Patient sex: M
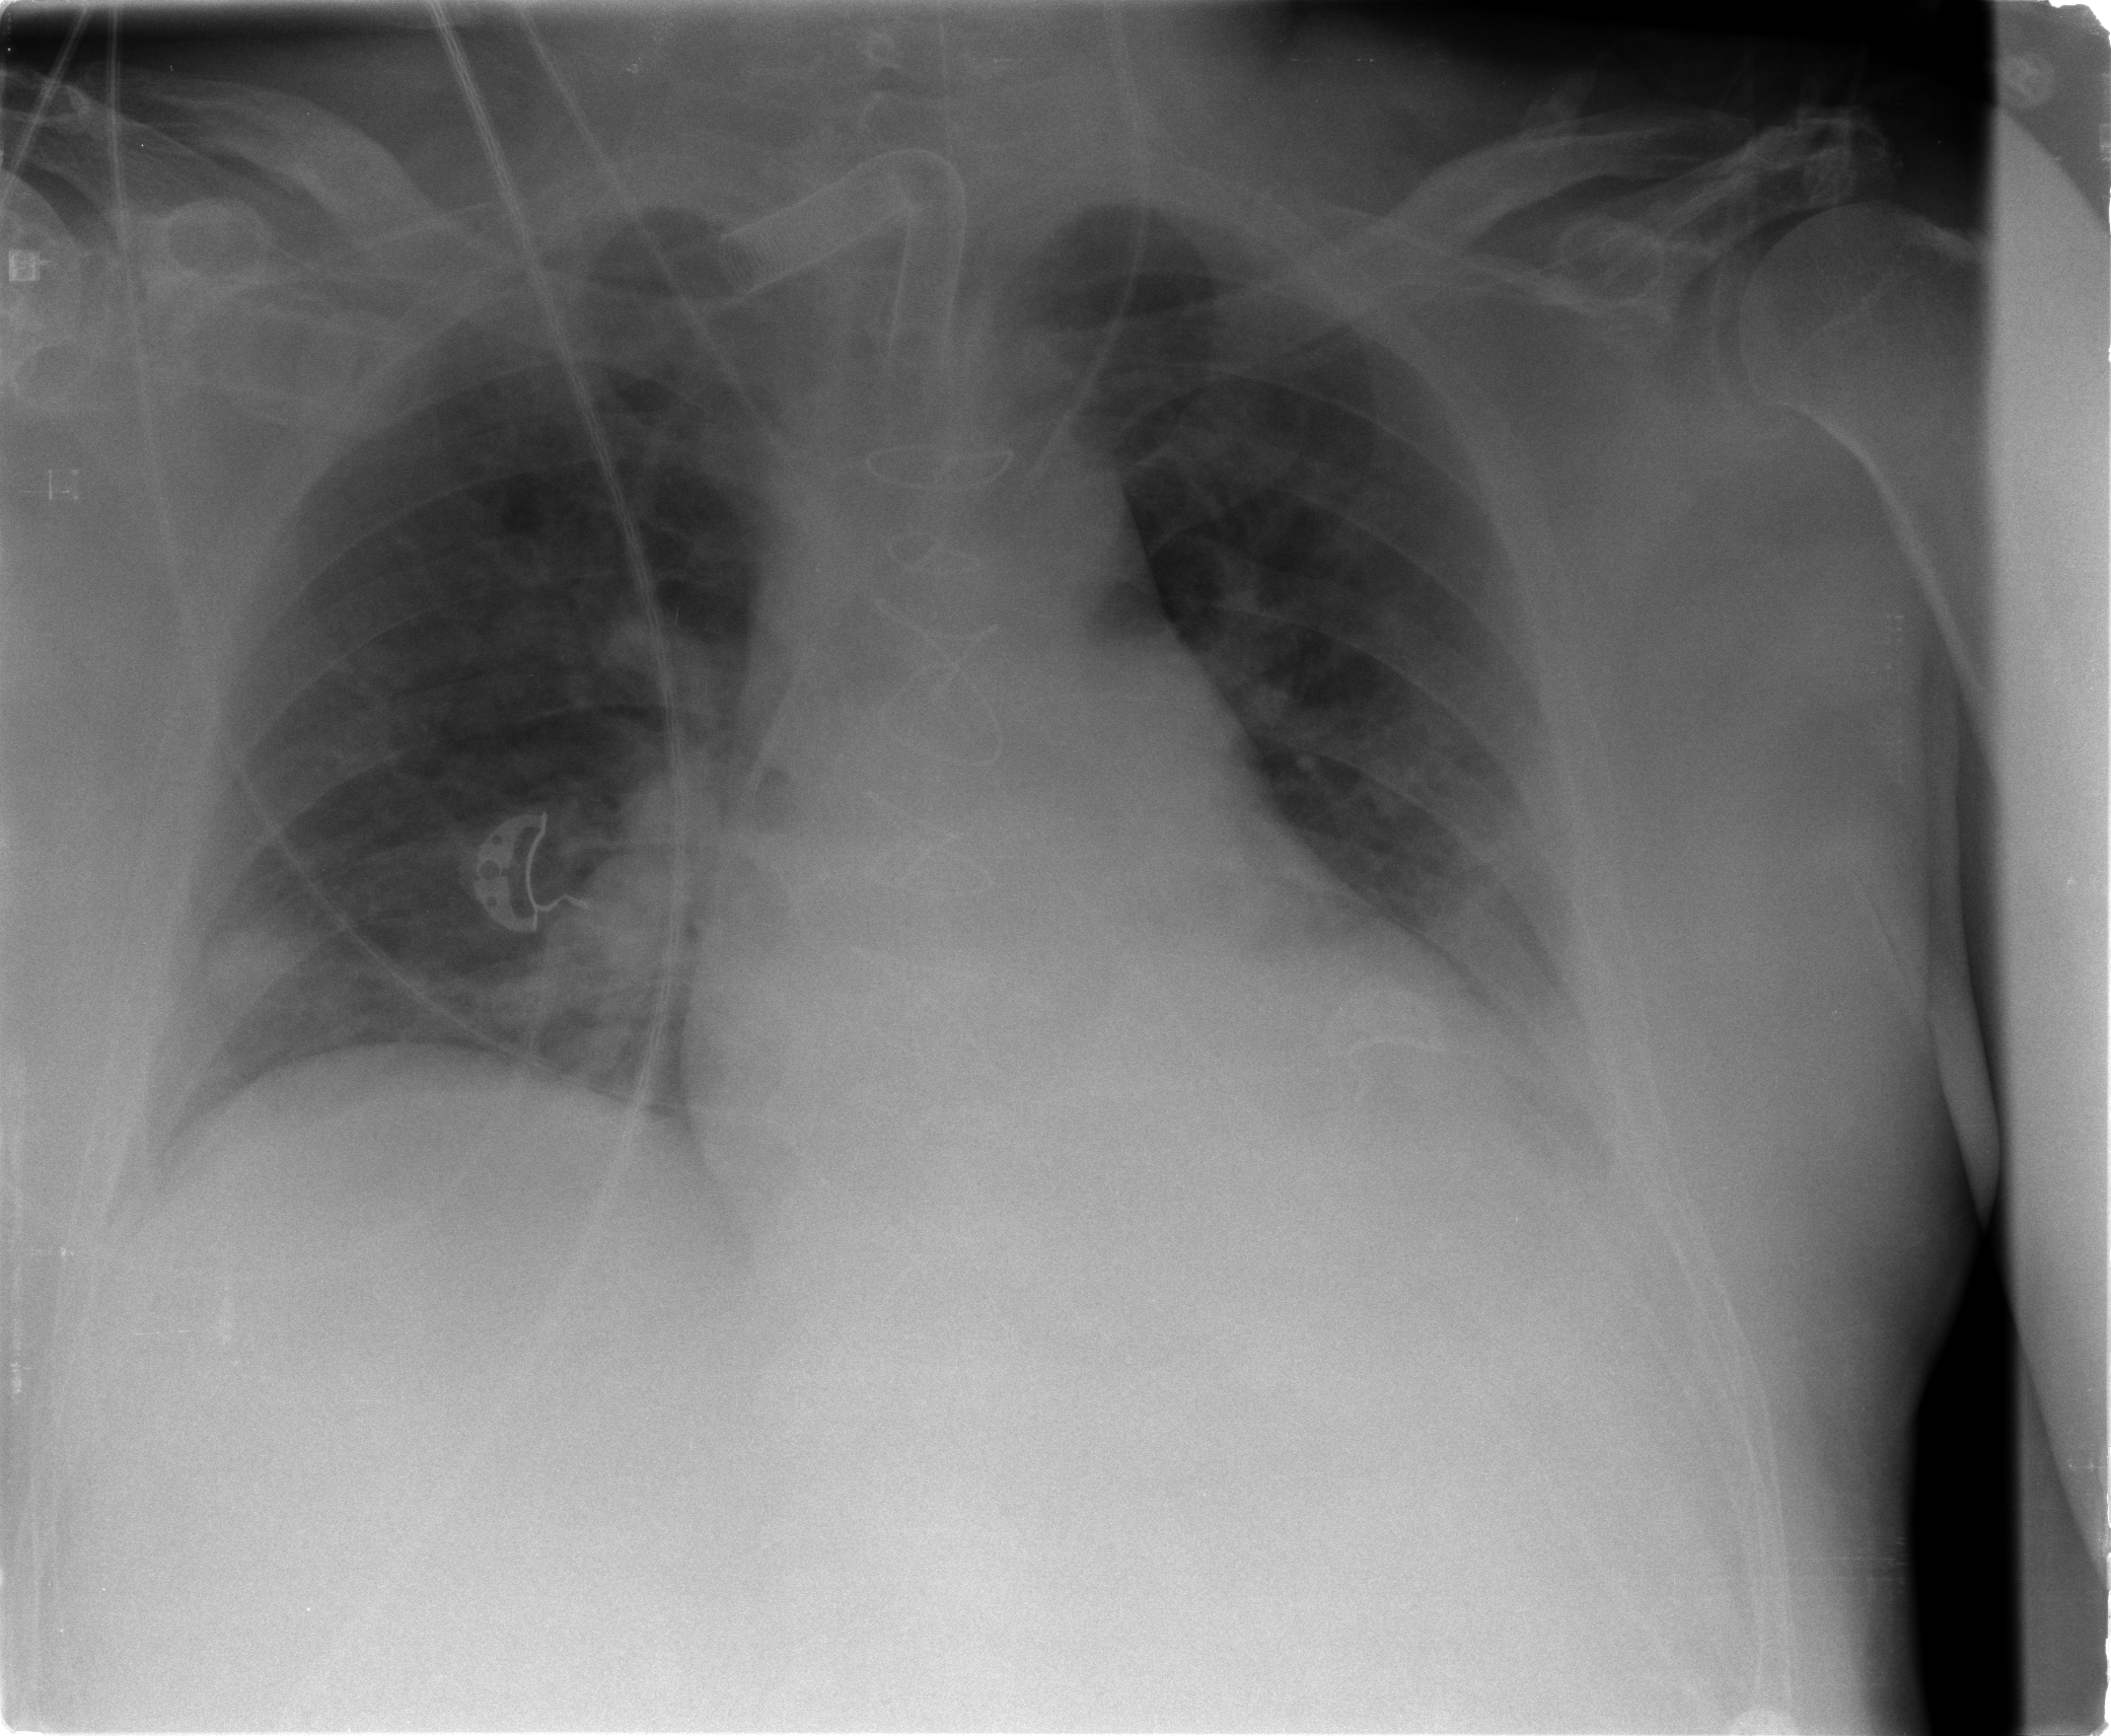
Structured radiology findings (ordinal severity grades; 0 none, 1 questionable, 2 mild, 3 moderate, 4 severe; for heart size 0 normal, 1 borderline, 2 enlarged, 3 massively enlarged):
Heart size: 2
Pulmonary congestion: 2
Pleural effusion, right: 1
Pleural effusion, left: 1
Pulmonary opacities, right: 0
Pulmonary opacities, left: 0
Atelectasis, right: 0
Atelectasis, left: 0